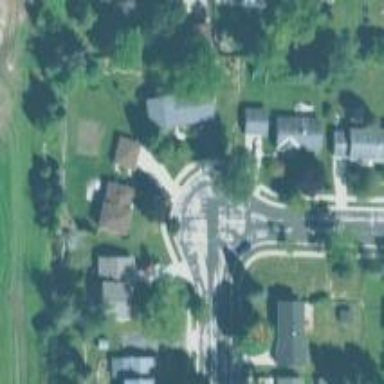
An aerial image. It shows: Turning circle on the road.